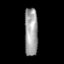
Tissue: prostate
Cell type: Epithelial cells
Senescence score: 0.3241
Nuclear area (px): 625
Mean DAPI intensity: 160.157